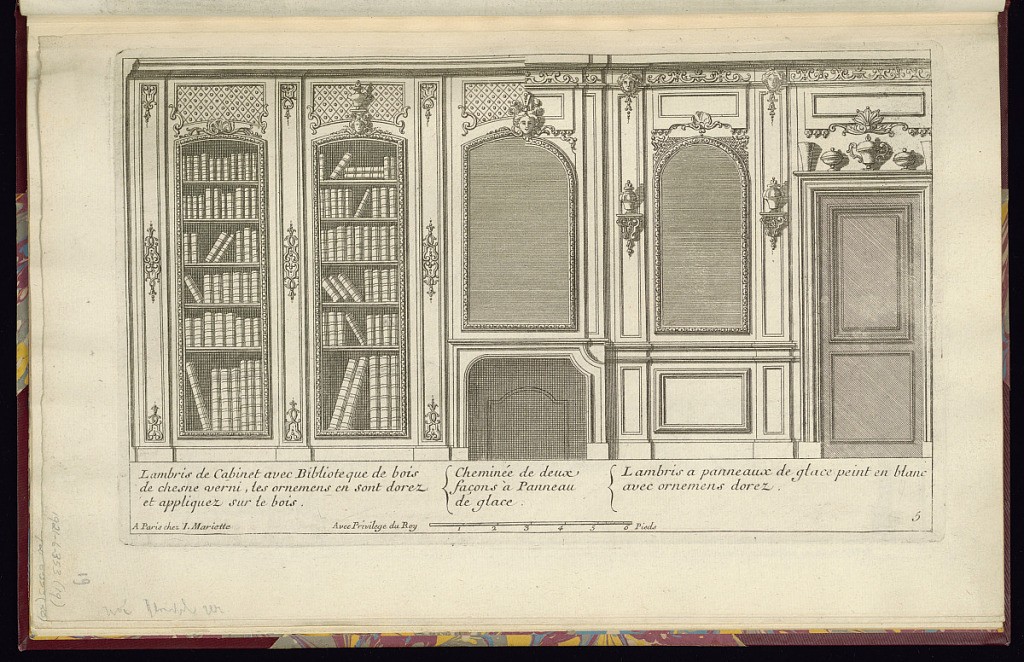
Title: Designs for an Interior Wall Elevation
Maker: Jean Mariette, French, 1660–1742
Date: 1686–1740
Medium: Etching and engraving on laid paper
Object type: Print
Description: A design for an interior wall elevation depicting different possible wall treatments, each described below. In the center there is a chimney piece with two different styles and shapes for the mantlepiece, mirror and over-mirror paneling. The mirror is topped with a mask and feather motif. Bookcases set into the walls to the left of the chimney, with narrow paneling in between the two bookcases decorated with c-scroll, strapwork and fleurons ornament. The over-panels are decorated with a diaper pattern, a mask, shell ornament, and a vase. To the right of the chimney, another arched mirror or frame set into the paneling with diaper pattern, fleurons, masks, shell, rinceaux, and c-scroll ornament on the paneling and cornice frieze. Brackets with lidded vases on either side of the mirror. A door to the right, with a garniture of vases above the door. The descriptions are lettered below with a scale. THE plate is numbered and signed.